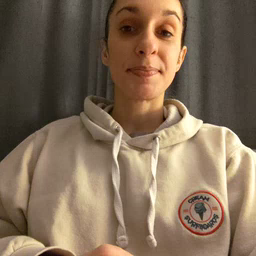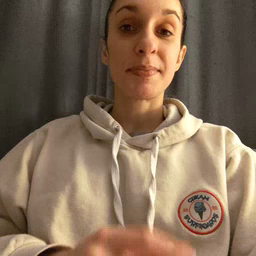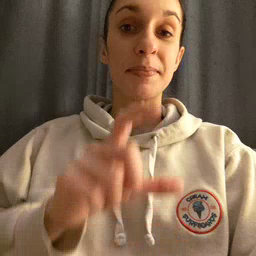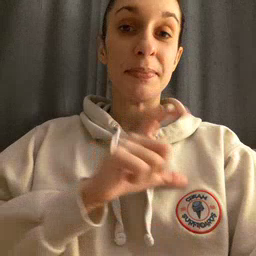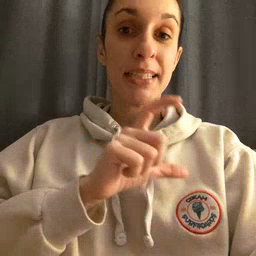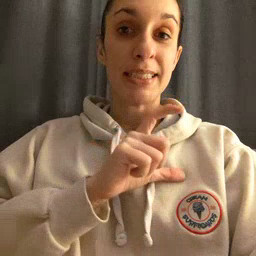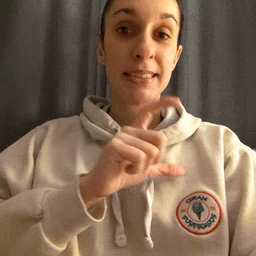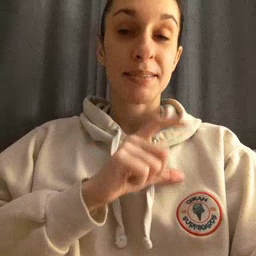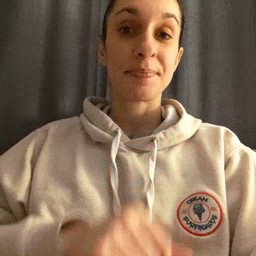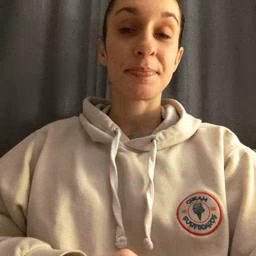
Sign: police